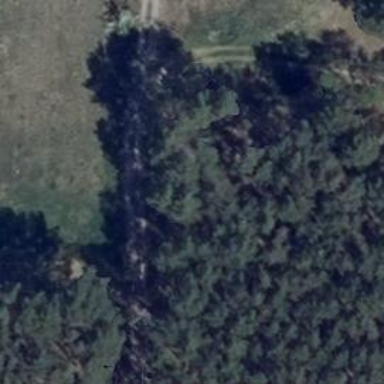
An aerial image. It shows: Track road with grade4 tracktype.